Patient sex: M
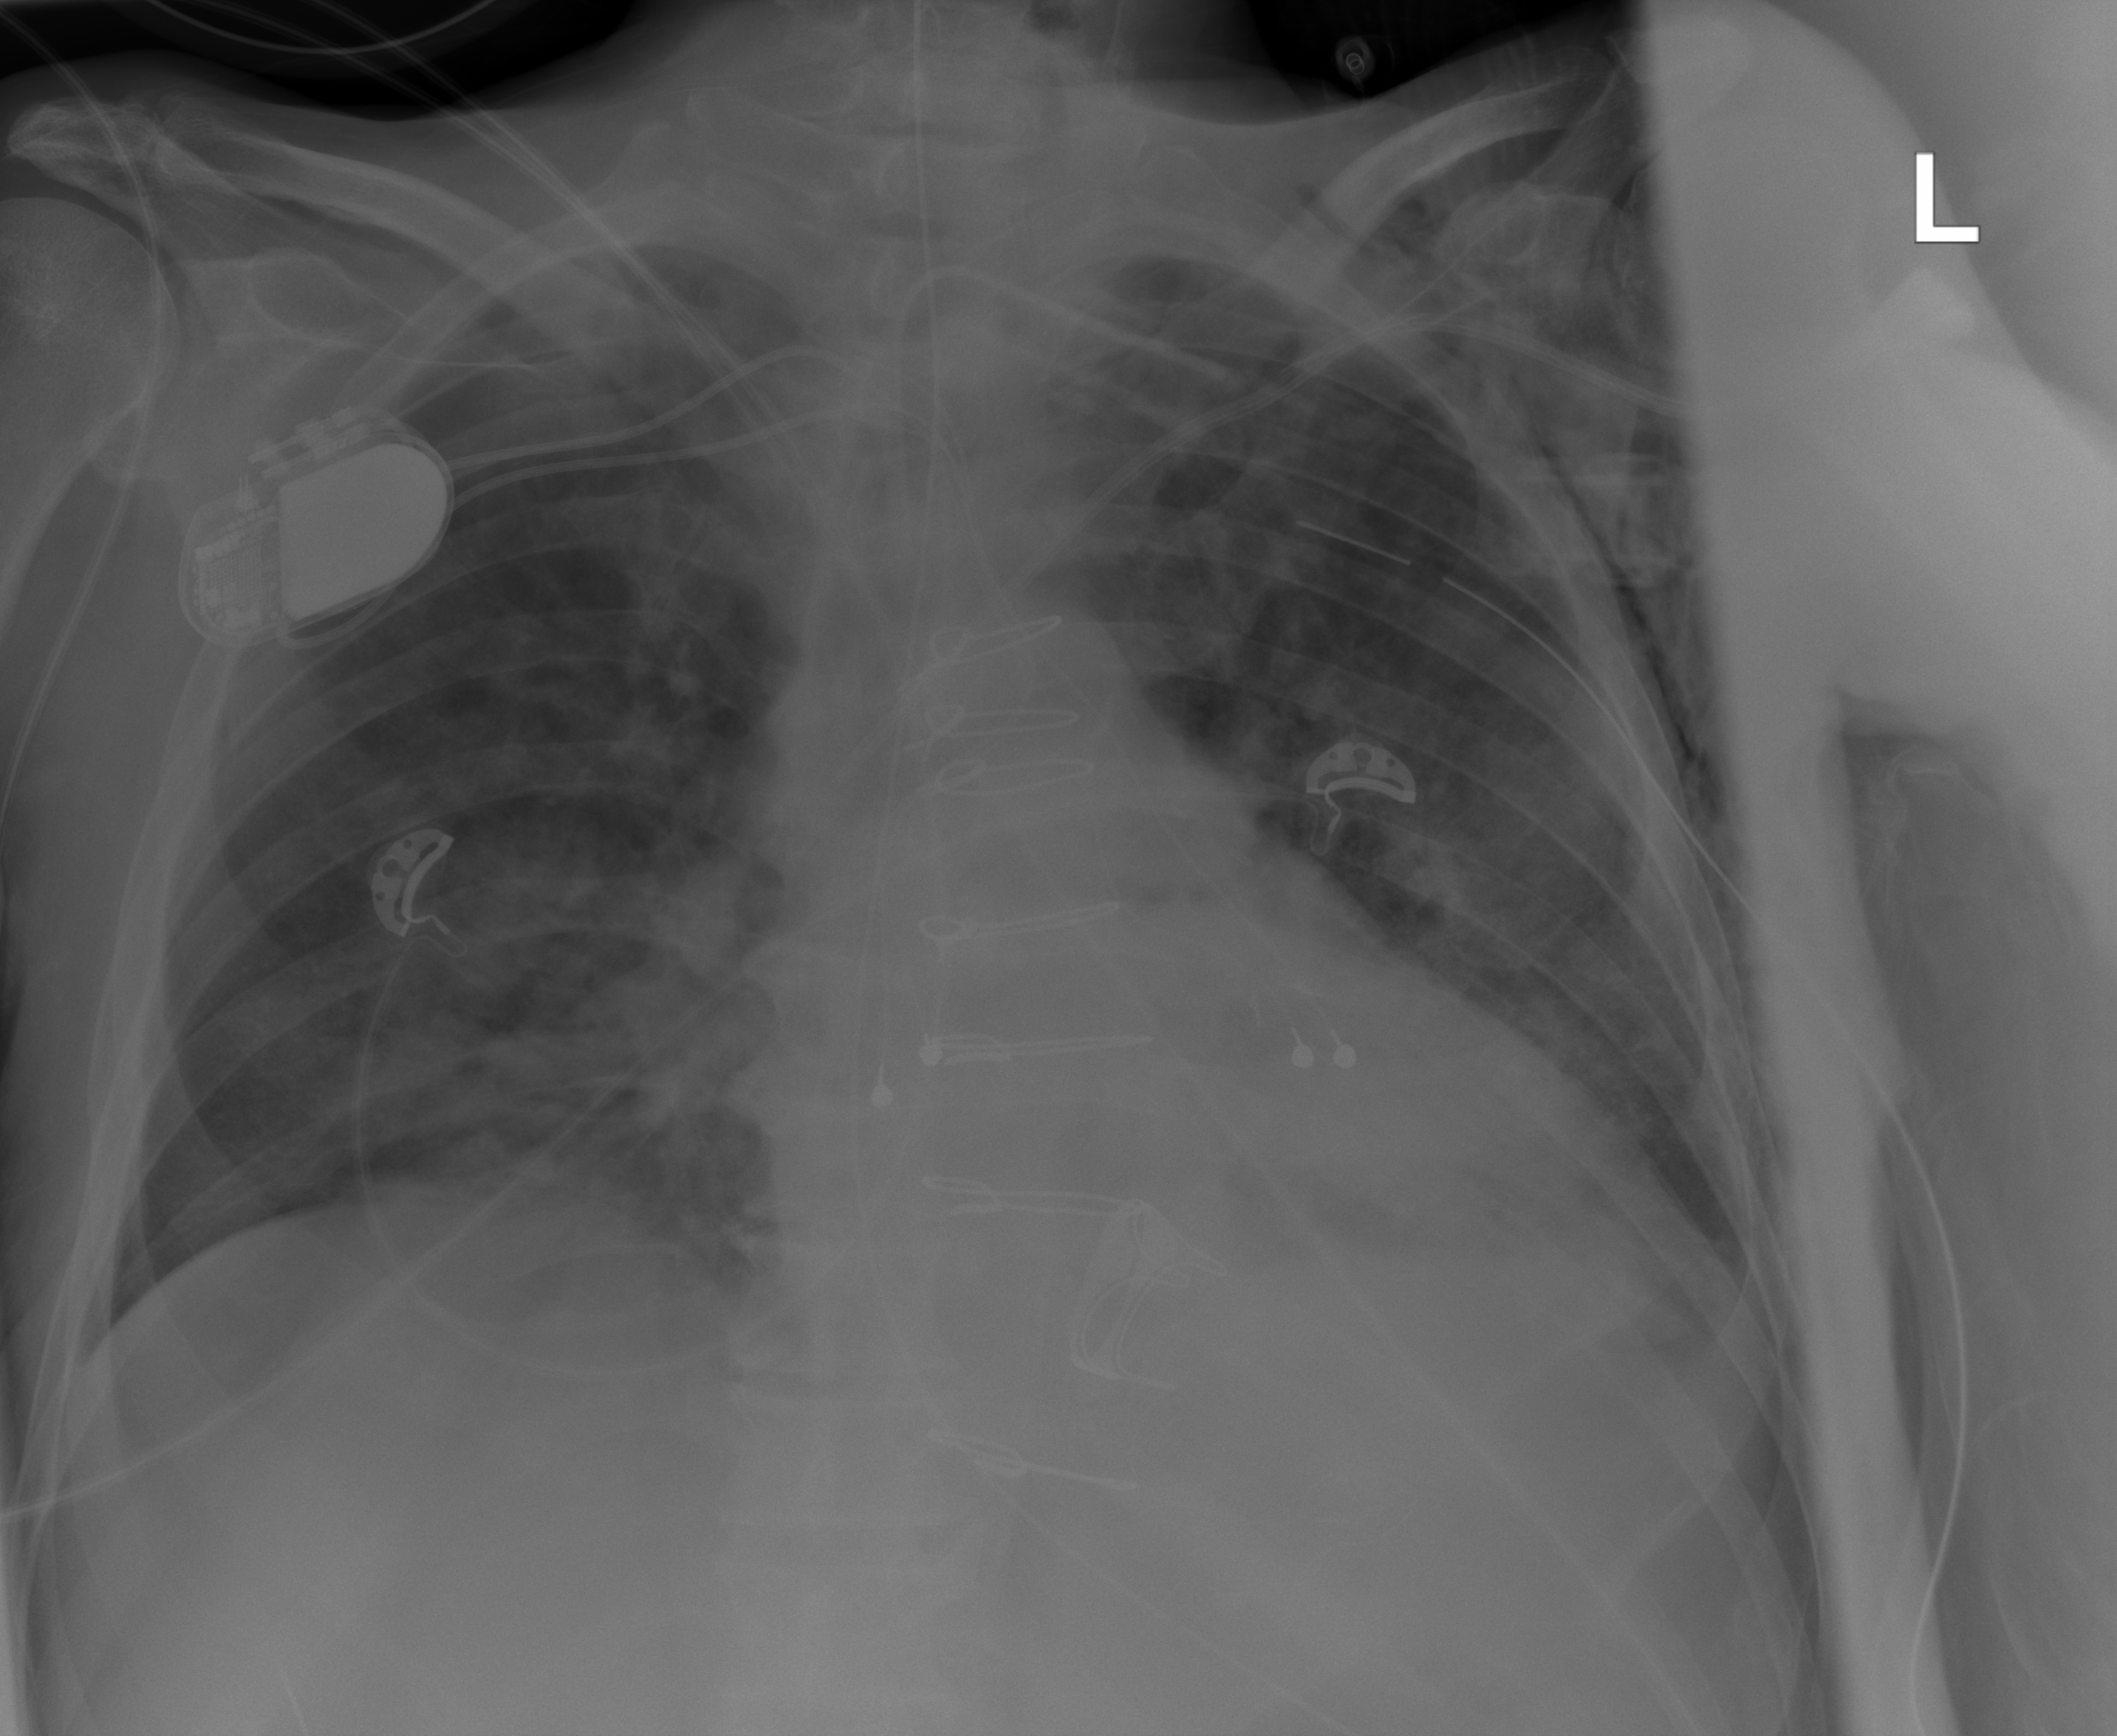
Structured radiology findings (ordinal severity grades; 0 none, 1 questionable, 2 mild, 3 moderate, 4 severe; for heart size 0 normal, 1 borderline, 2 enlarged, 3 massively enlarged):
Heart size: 2
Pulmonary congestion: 2
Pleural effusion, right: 0
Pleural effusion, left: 0
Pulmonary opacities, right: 2
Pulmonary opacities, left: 2
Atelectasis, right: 2
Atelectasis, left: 2